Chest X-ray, AP view. Patient: 77 years old, sex M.
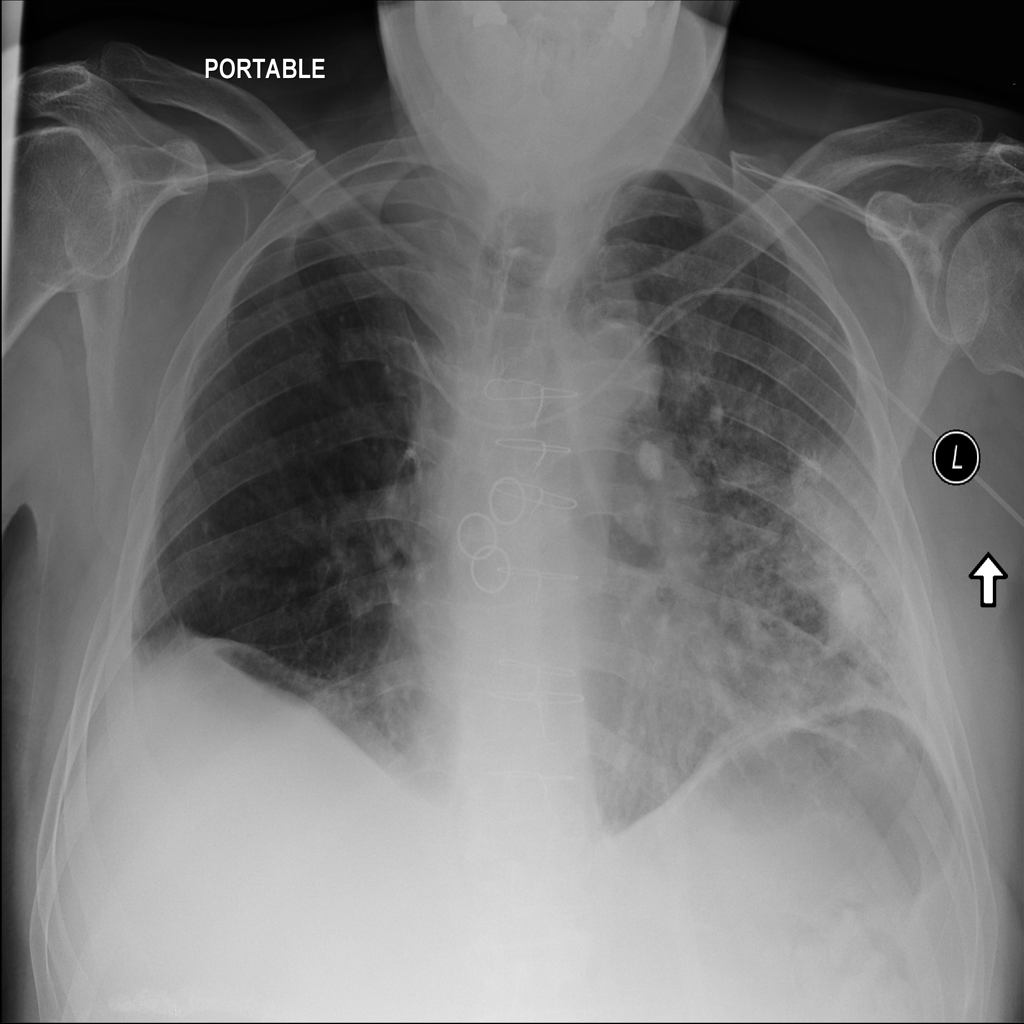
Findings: No Finding